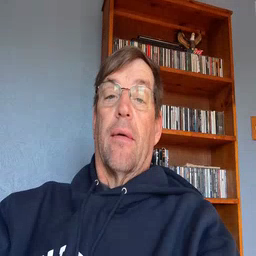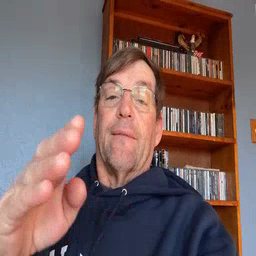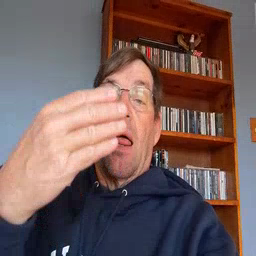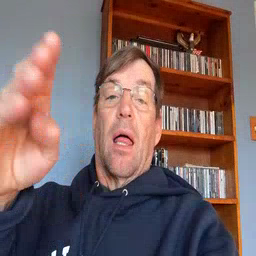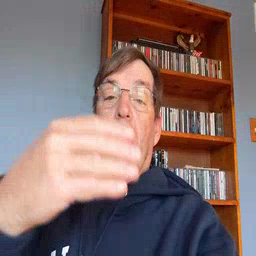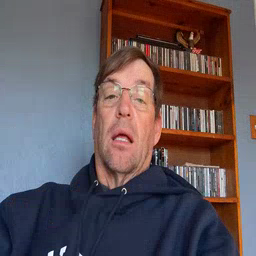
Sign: flag